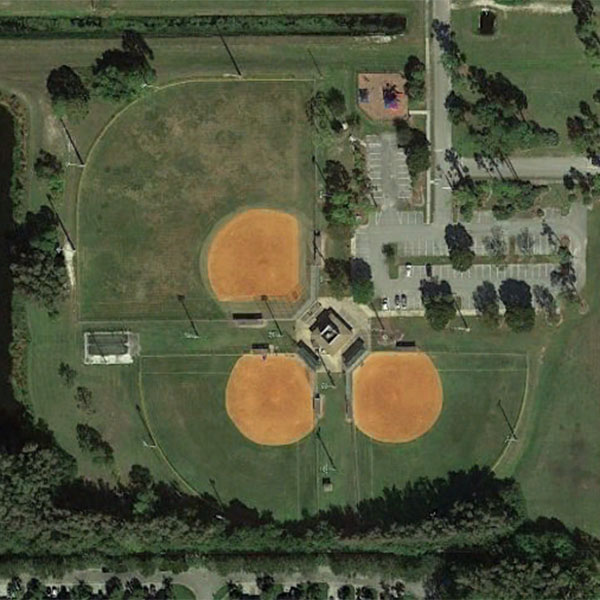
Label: BaseballField